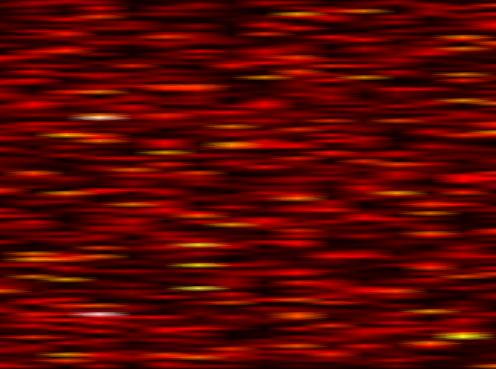
Label: WOLA